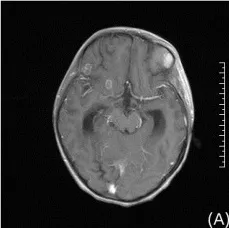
Enhanced T1-weighted brain MRI image in 3 children. Show the Brain imaging of Case 1.
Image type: radiology (mri)